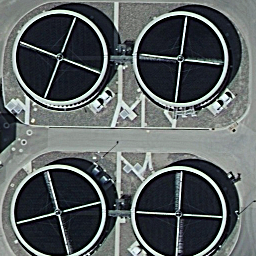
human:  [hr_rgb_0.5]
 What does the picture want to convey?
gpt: storage tanks